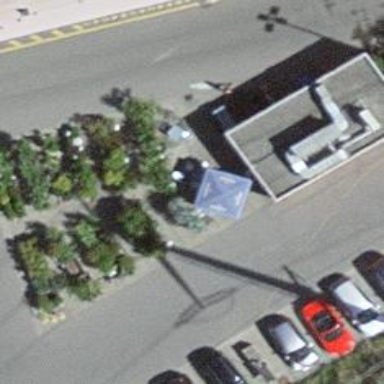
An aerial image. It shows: Fast food restaurant located in building.